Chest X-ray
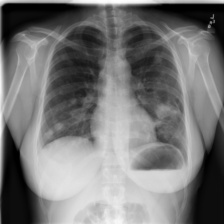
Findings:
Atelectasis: negative
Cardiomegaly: negative
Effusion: negative
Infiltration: negative
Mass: negative
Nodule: positive
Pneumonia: negative
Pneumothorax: negative
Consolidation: negative
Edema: negative
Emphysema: negative
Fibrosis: negative
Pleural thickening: negative
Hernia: negative